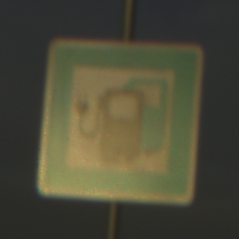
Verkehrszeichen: LadestationFuerElektrofahrzeuge
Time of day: SunriseSunset
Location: Outdoor (Nature)
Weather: PartlyCloudy
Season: Summer
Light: Natural